Chest X-ray:
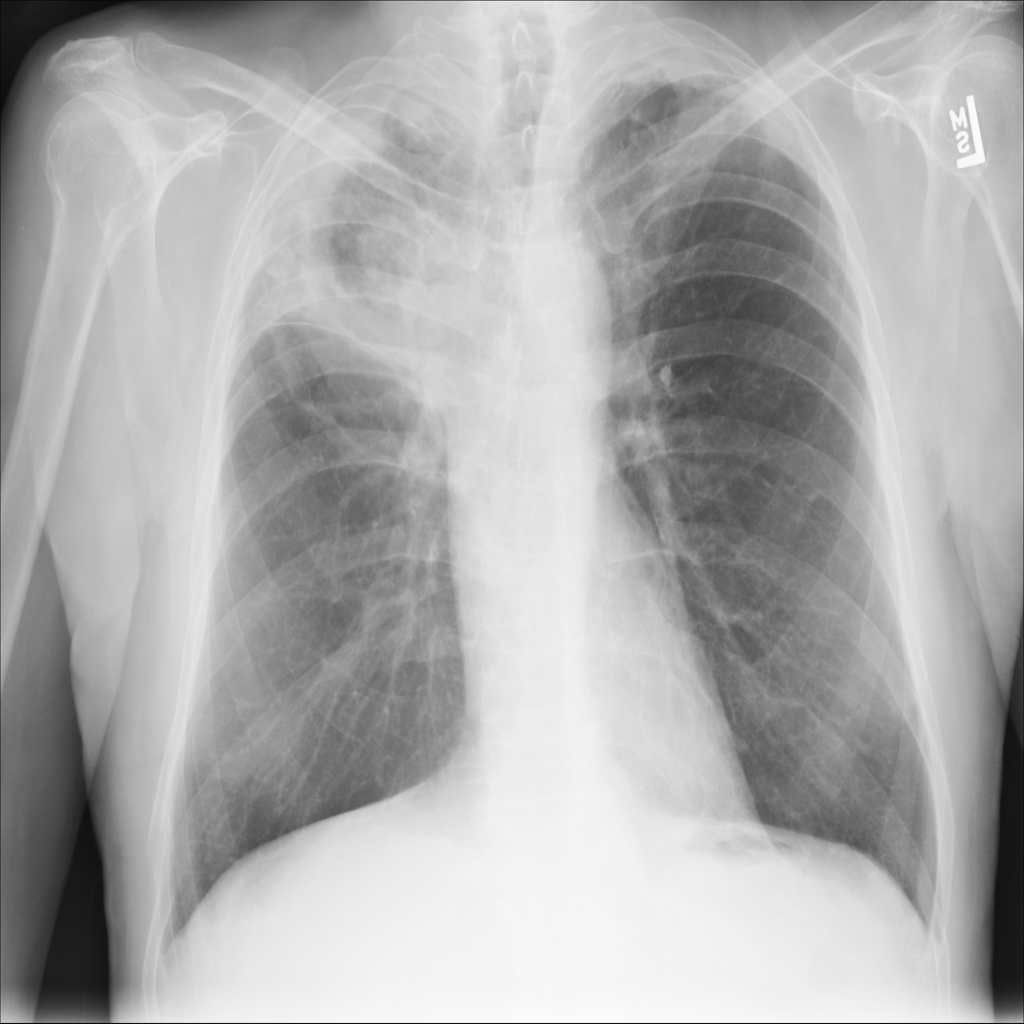
Findings: Consolidation, Pleural Thickening, Emphysema
No abnormal finding: no